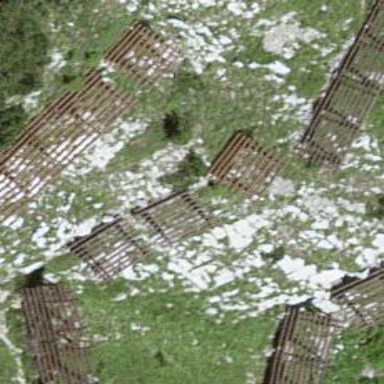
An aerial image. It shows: Avalanche protection barrier made by humans.